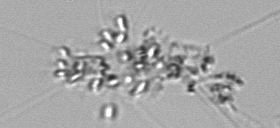
Label: Chaetoceros_didymus_TAG_external_flagellate